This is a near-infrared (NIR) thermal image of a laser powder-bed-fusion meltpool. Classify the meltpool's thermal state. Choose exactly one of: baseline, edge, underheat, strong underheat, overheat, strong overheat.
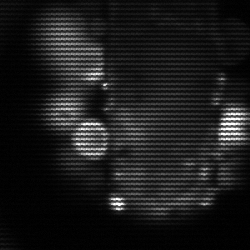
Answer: strong underheat